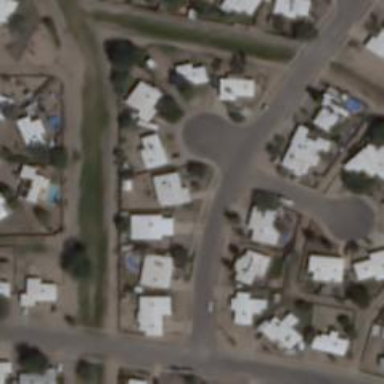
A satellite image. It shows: Residential road.